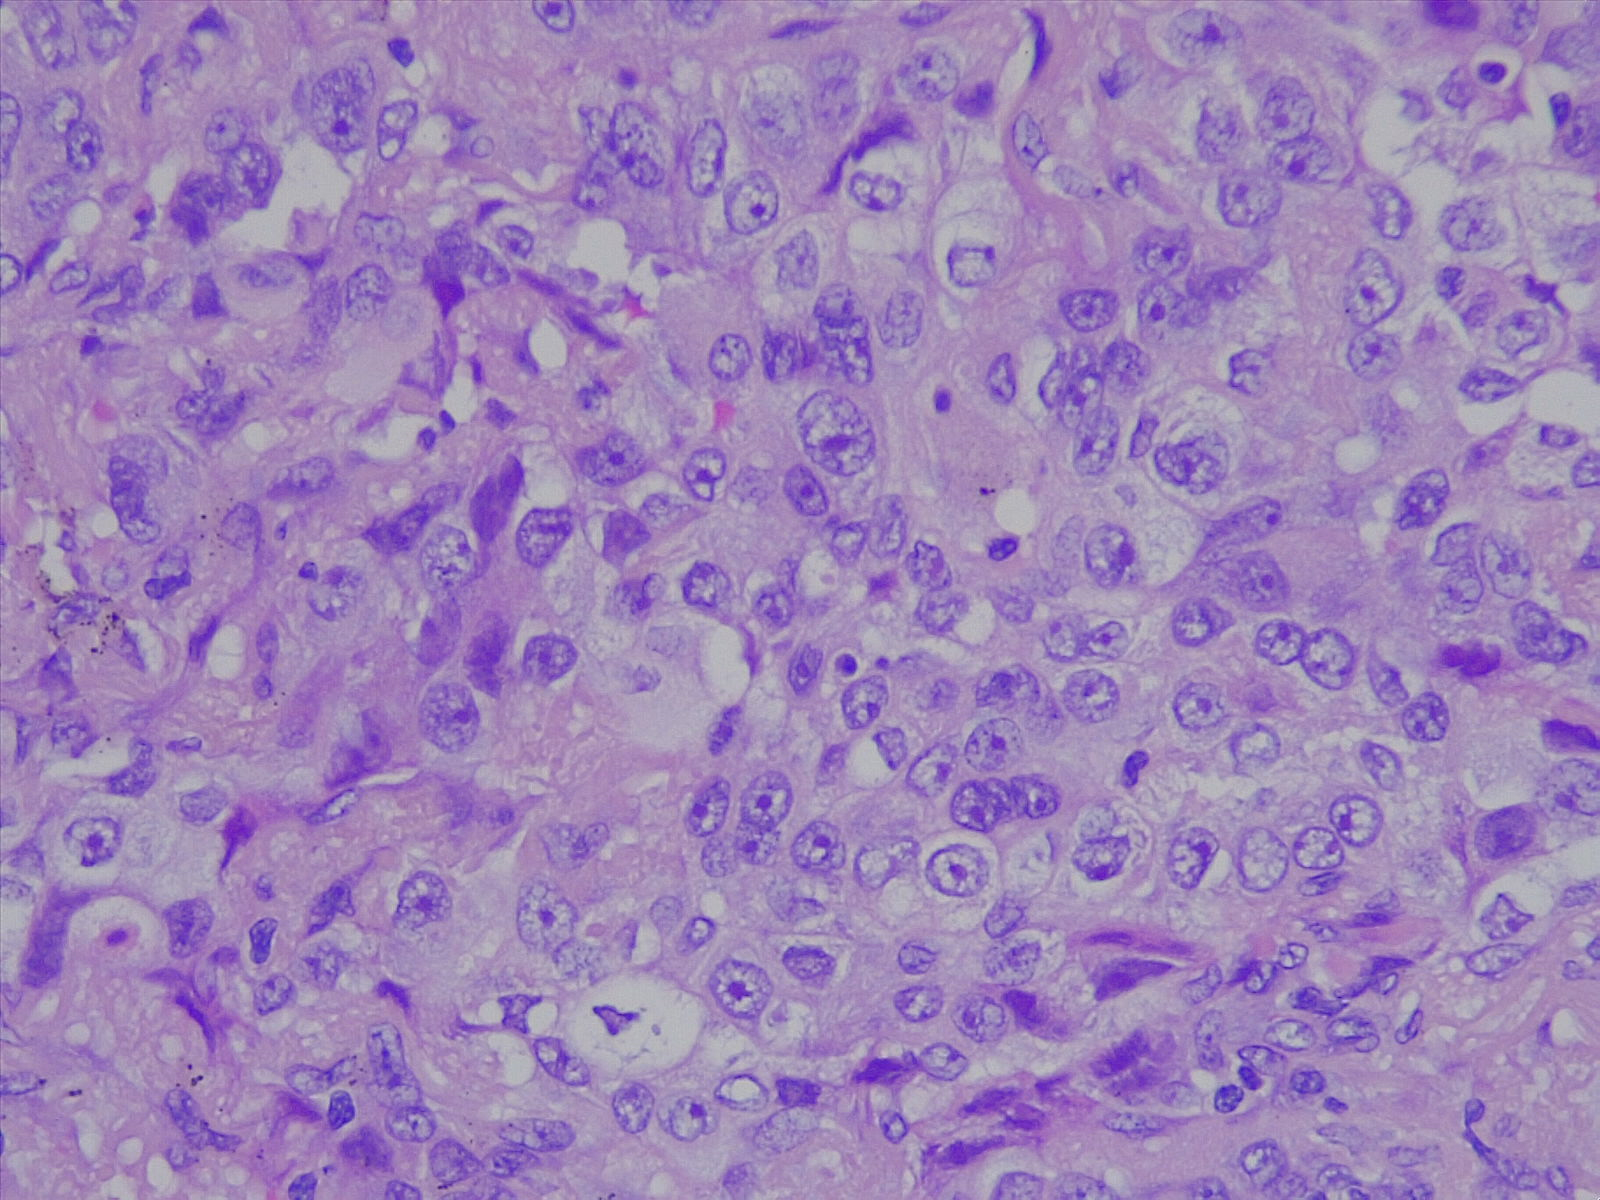
Label: lung adenocarcinoma, moderately differentiated